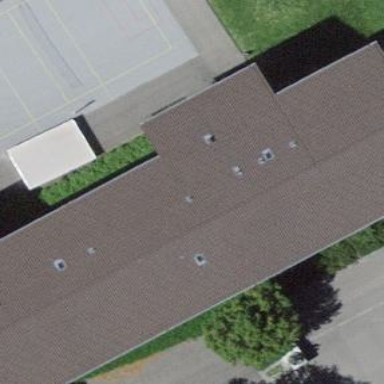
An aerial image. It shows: School building.